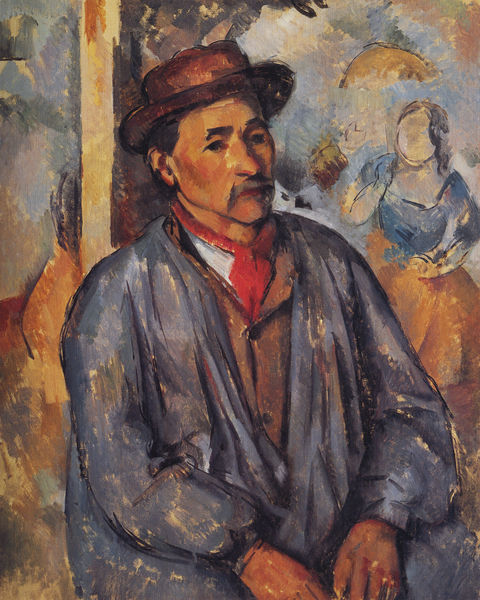
Titel: Paysan en blouse bleue
Künstler: Paul Cézanne
Standort: Fort Worth (TX)
Institution: Kimbell Art Museum
Schlagwörter: baum, blau, gemälde, hand, himmel, laub, mann, schatten, weiß, aquarell, cezanne, gelb, impressionismus, kubismus, menschen, ocker, sitzen, ausschnitt, braun, bunt, frankreich, frau, grau, haar, hell, hintergrund, holz, hut, kleid, licht, mund, nase, ohr, orange, pfeiler, renoir, schwarz, säule, vordergrund, blick, dame, regenschirm, rot, schal, schirm, sonnenschirm, tuch, beige, expressionismus, rock, bart, hemd, jacke, schnurrbart, wand, falten, gesicht, kragen, mensch, ärmel, bildnis, herr, hände, porträt, pastos, haare, mantel, sitzend, augenbrauen, knopf, garten, spanien, farbig, sommer, italien, süden, mieder, moderne, farbe, lila, ausdruck, lehnen, krawatte, halstuch, angelehnt, maler, melancholisch, streifen, schoß, knöpfe, jackett, schnauzbart, schnauzer, selbstporträt, weste, geschlossen, bauer, pfosten, veranda, provence, bruan, künstler, strich, selbstbildnis, kittel, pinselduktus, gestutzt, kravatte, halbprofil, gesichtsausdruck, barbizon, stange, oberlippenbart, manteö, unfertig, klassik, unruhig, franzose, huz, bard, akzente, tatenlos, aix en provence, sitzne, frau im hintergrund, ht